Interaction volume radius: 5 \u00c5
Interaction volume height: 45 \u00c5
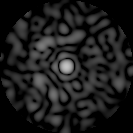
Disorder parameter: 0.844